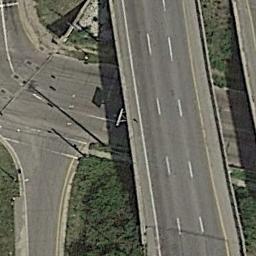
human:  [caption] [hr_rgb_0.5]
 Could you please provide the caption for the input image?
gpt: This overpass intersects the road at right angle .

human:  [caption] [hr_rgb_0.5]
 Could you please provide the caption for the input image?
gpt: The overpass is next to some trees .

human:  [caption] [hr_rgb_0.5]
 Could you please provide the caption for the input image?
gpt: The cross-line overpass is over the roads .

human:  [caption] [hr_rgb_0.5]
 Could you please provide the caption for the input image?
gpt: There are some green lawns around the overpass .

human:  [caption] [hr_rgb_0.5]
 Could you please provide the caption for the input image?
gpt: There are many trees beside the overpass .